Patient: sex M, age 78
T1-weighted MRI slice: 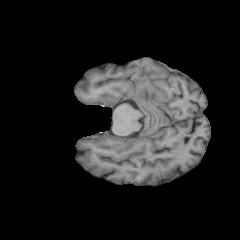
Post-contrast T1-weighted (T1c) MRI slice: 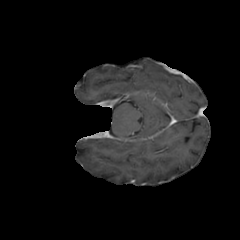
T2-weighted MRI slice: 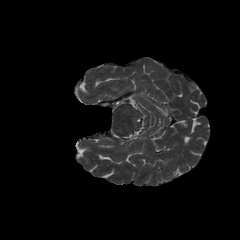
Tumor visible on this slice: no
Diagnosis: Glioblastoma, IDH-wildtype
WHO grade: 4